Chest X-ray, PA view. Patient: 68 years old, sex F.
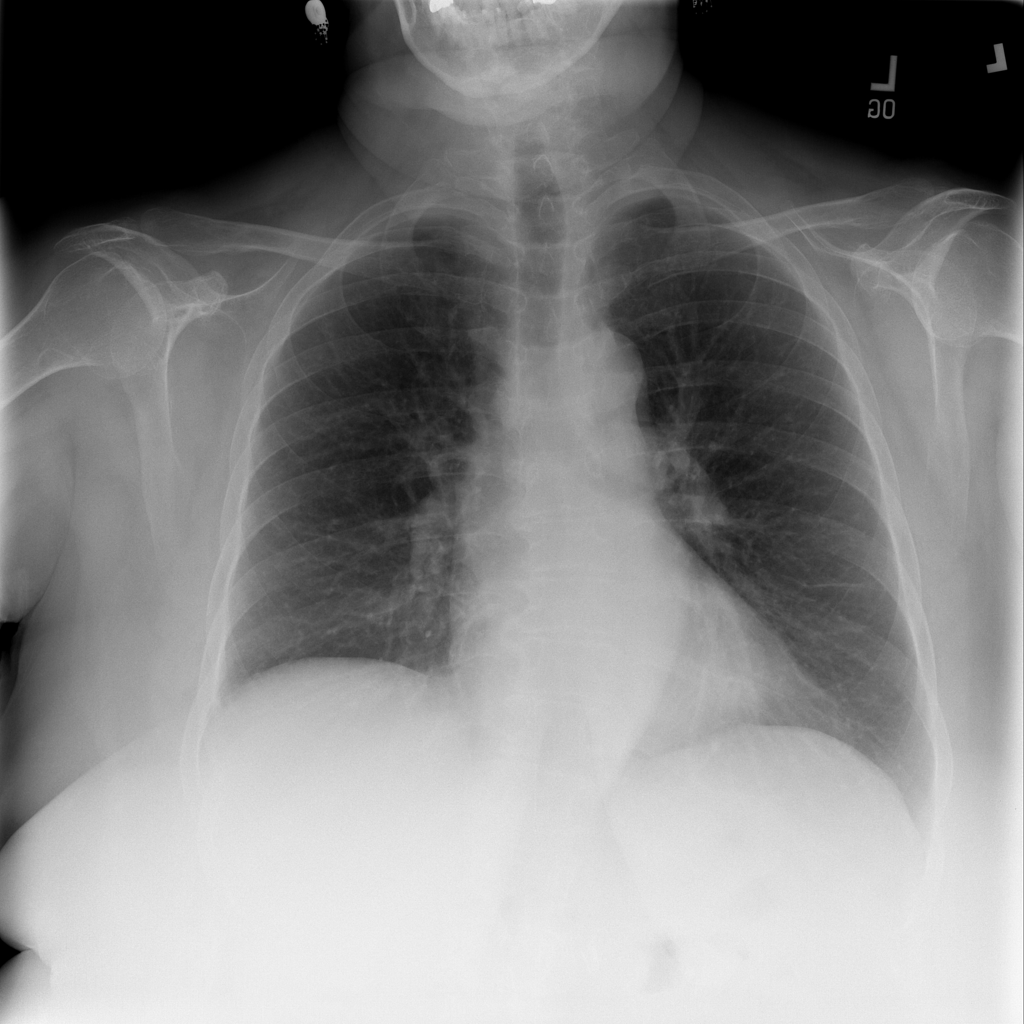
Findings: Atelectasis